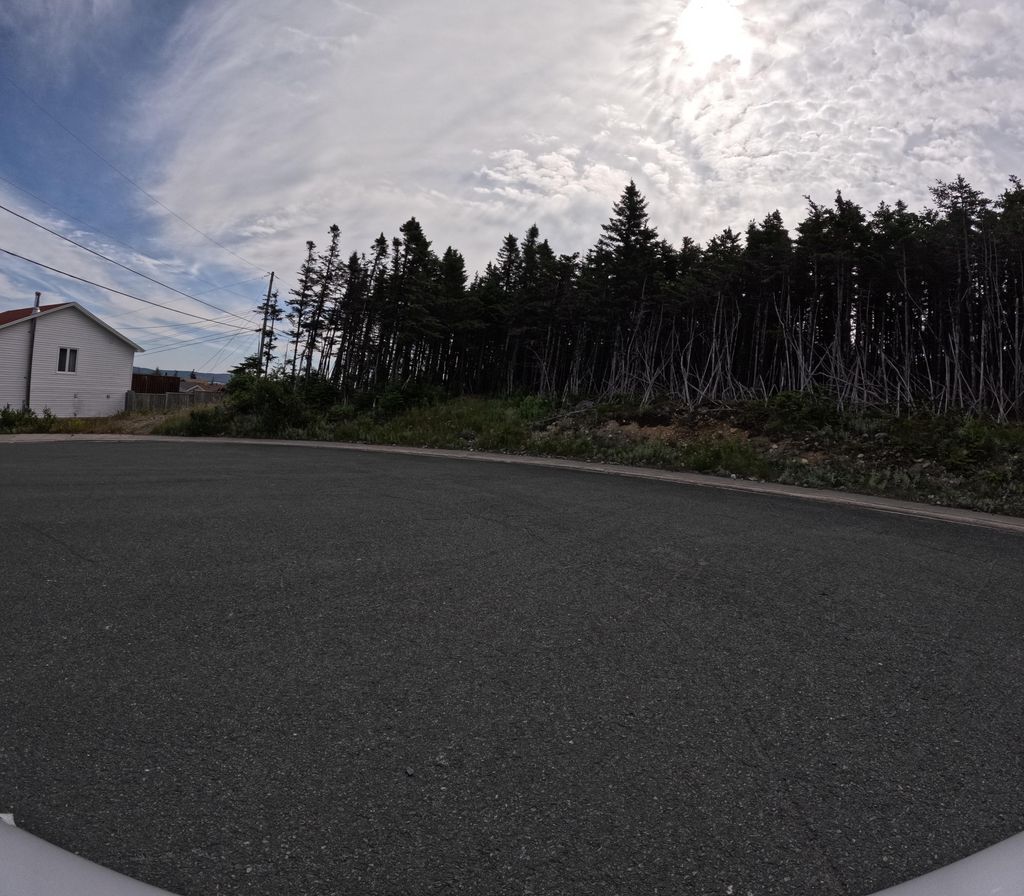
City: st_johns